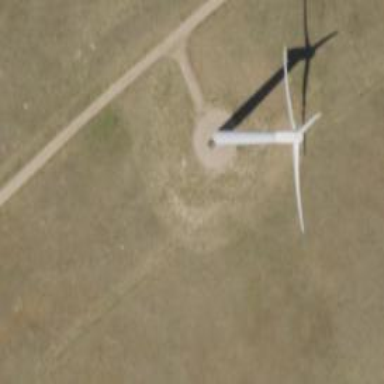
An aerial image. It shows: Wind generator powered by wind turbine.